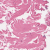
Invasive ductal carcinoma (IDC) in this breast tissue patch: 0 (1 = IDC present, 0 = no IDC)